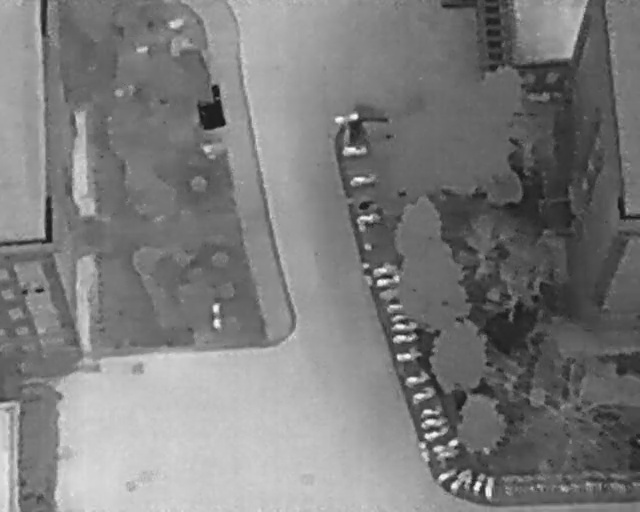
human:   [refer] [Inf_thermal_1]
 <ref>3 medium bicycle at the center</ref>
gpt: <box>[[56, 32, 57, 37, 170], [56, 40, 58, 45, 2], [62, 63, 64, 68, 169]]</box>

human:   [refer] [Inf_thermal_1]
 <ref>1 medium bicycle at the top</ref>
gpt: <box>[[54, 26, 56, 31, 168]]</box>

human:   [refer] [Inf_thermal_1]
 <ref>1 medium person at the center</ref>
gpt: <box>[[32, 59, 35, 61, 2]]</box>

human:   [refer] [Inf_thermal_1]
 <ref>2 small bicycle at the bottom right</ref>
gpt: <box>[[74, 94, 78, 96, 10], [73, 93, 76, 95, 20]]</box>

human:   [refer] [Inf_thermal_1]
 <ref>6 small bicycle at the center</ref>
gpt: <box>[[59, 50, 61, 55, 167], [60, 52, 61, 57, 163], [61, 58, 62, 62, 2], [62, 60, 63, 64, 168], [63, 67, 64, 71, 164], [62, 60, 63, 66, 165]]</box>

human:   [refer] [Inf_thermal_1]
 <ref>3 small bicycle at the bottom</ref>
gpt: <box>[[67, 78, 68, 82, 165], [67, 79, 68, 84, 160], [69, 89, 70, 94, 134]]</box>

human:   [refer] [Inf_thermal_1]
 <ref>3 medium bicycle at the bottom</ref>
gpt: <box>[[64, 71, 66, 76, 150], [64, 74, 67, 80, 154], [67, 82, 68, 87, 158]]</box>